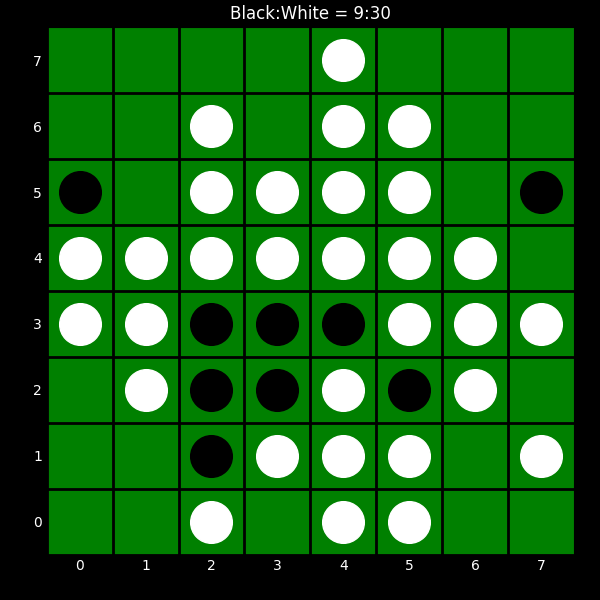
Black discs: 9
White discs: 30